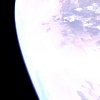
Label: sunburn